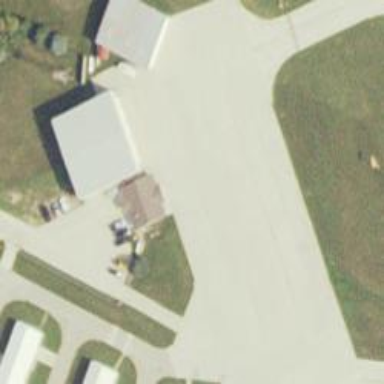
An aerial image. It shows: Apron at the airport.